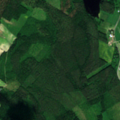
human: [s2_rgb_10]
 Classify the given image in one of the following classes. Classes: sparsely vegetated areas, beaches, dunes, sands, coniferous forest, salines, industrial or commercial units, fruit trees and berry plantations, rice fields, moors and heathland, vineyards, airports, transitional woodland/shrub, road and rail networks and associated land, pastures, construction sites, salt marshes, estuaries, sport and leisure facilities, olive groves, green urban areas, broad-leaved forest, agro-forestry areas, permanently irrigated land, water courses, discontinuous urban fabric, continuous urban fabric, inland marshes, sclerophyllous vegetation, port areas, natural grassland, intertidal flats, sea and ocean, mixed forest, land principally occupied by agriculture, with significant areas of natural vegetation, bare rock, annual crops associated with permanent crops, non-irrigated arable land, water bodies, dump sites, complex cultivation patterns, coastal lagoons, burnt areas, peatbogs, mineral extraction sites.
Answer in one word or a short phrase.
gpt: non-irrigated arable land, land principally occupied by agriculture, with significant areas of natural vegetation, mixed forest, transitional woodland/shrub